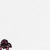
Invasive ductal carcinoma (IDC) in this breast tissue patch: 0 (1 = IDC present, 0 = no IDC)